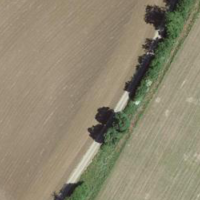
EUNIS habitat code: 52
Species observed at this site:
Cornus sanguinea